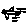
Label: bird